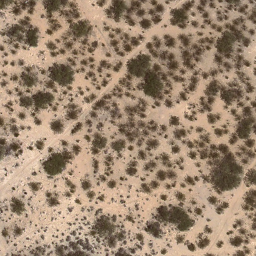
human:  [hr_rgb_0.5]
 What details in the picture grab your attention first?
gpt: chaparral